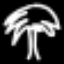
Label: palm tree